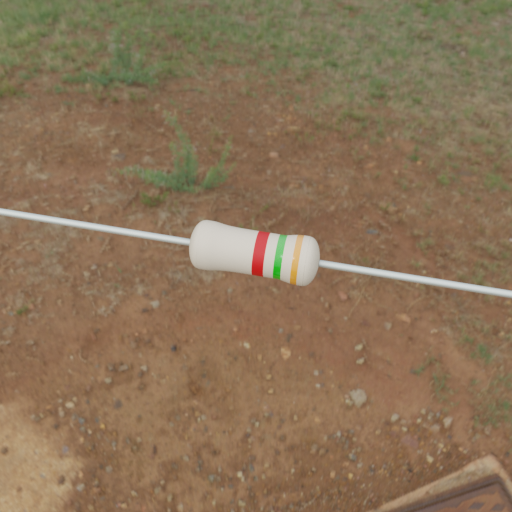
Resistor colour bands (in order): red, green, orange